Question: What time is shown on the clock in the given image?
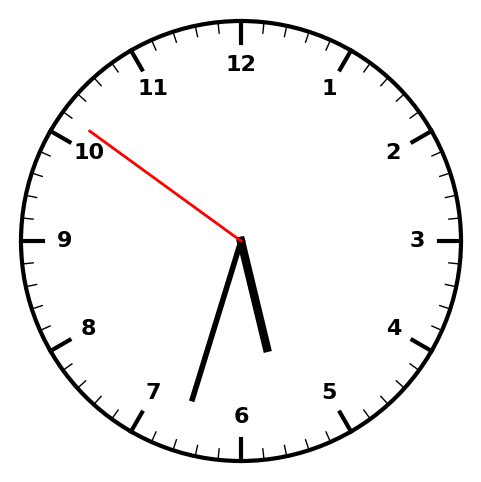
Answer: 05:32:51